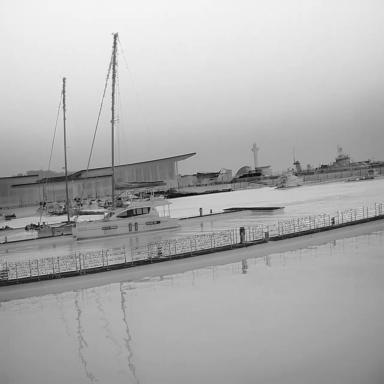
There are two sailboats in the infrared image.